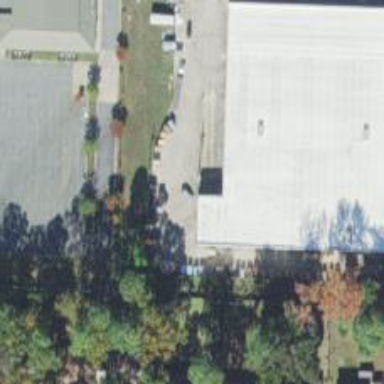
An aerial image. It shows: Building used for storage rental.